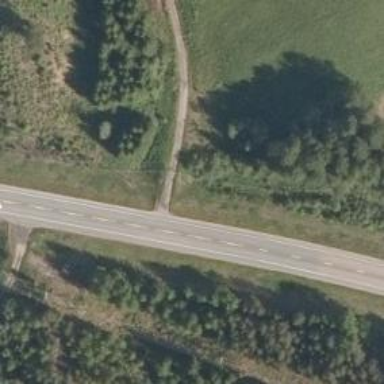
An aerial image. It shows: Asphalt road classified as trunk highway.